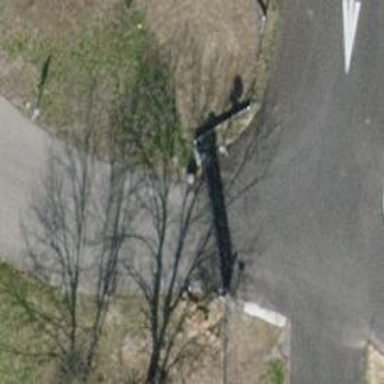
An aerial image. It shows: Gate.